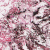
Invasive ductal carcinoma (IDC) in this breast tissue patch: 0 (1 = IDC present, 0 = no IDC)